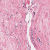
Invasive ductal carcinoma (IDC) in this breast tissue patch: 0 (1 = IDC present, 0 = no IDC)